Question: This is exactly what I want to do

And this is my code
'''
img.info-societe {
cursor: pointer;
display: none;
}
img.info-societe:hover {
display: inline;
}
'''
Why doesn't it work? What's the best solution?
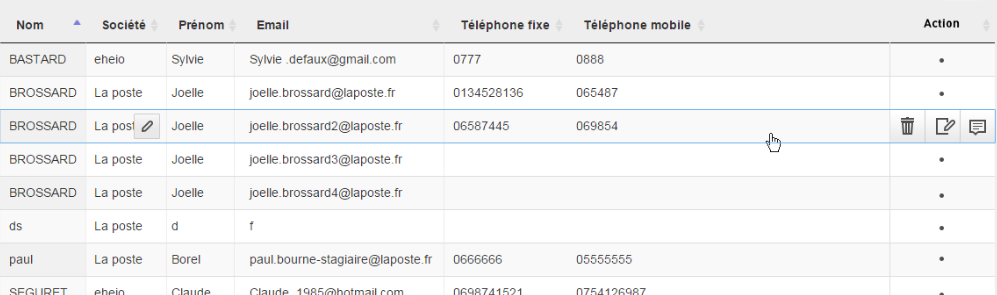
Answer: I think you need something like this:
'''
tr {
cursor: pointer;
}
tr img.info-societe {
display: none;
}
tr:hover img.info-societe {
display: inline-block;
}
'''